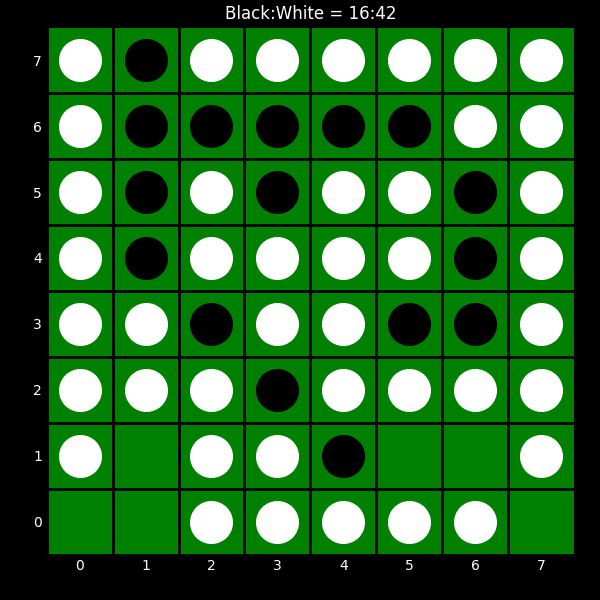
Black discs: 16
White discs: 42